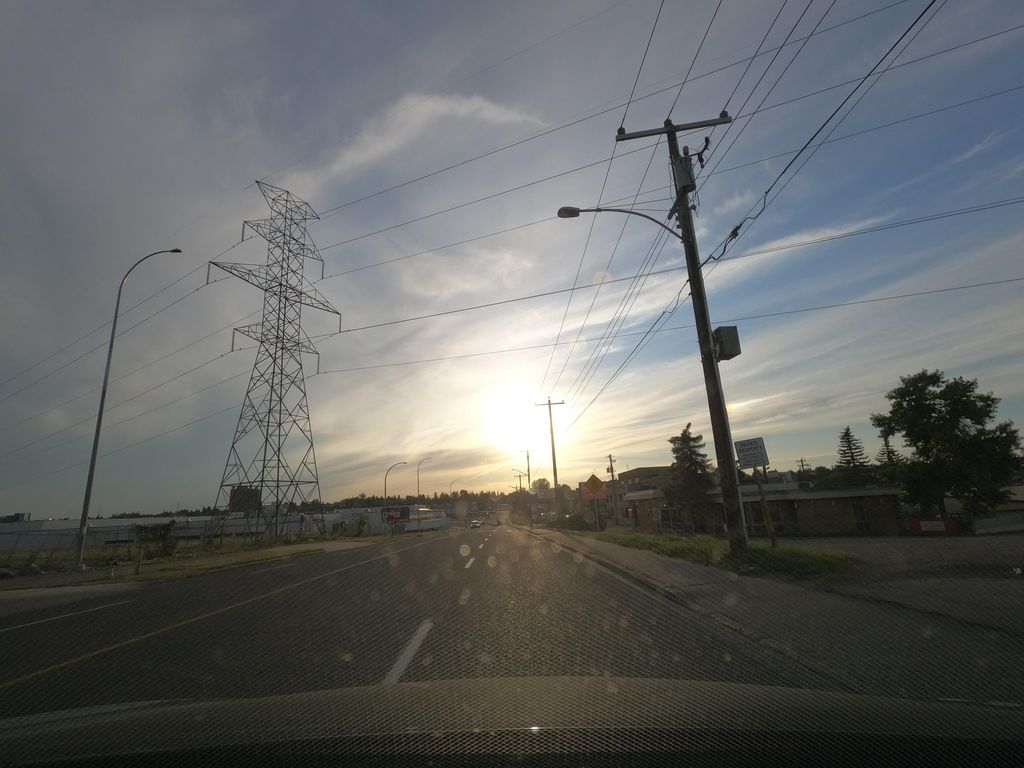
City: calgary